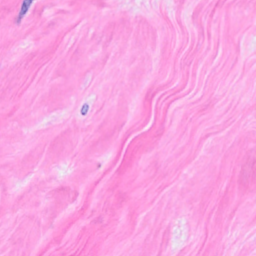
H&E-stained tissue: Breast